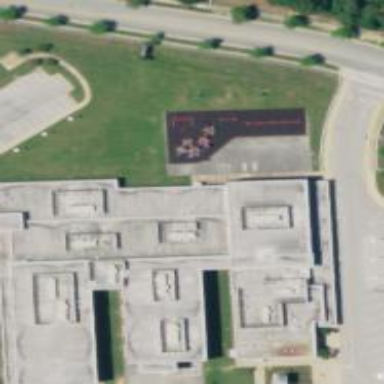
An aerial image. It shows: School.